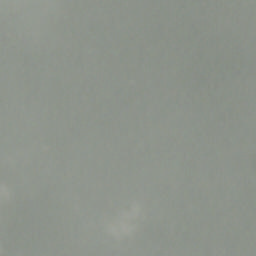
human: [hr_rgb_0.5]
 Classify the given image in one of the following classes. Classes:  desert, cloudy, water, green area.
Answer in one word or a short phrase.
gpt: cloudy